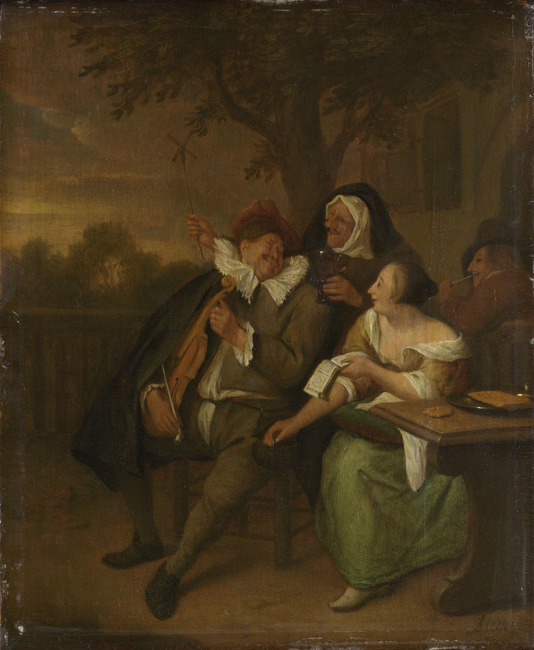
Title: Merry company of two women and a man with a fiddle
Artist: after Jan Steen
Latest date: 1650
Genre: painting
Iconography: Tobacco
Keywords: genre, violin, sitting, table, inn, drinking glass, whirligig (toy), pipe, music book, stealing